Question: I am trying to create a map that to show some study sites in three states. I would like to get rid of the black border lines that go through the map. Like below:

'''
lon <- c(-89.105917,-89.377778,-86.700278,-86.677361,-87.338083,-87.340444)
lat <- c(37.358694, 37.215278,38.460528,38.448389,37.594583,37.5945)
#crop
lon1 <- c(-86.<PHONE>,-87.<PHONE>,-87.<PHONE>,-87.<PHONE>,-87.<PHONE>,-87.<PHONE>,-87.<PHONE>)
lat1 <- c(38.484581,37.<PHONE>,37.<PHONE>,38.<PHONE>,37.<PHONE>,37.<PHONE>,37.<PHONE>)
#CRP
lon2 <-c(-88.4263,-87.<PHONE>,-86.435585,-87.<PHONE>,-89.<PHONE>,-88.<PHONE>,-89.<PHONE>)
lat2 <- c(37.<PHONE>,37.<PHONE>,37.<PHONE>,37.<PHONE>,37.<PHONE>,37.<PHONE>,37.<PHONE>)
#Forest
lon3 <-c(-86.608551,-87.<PHONE>,-88.<PHONE>,-86.<PHONE>,-86.<PHONE>)
lat3 <- c(38.<PHONE>,36.<PHONE>,37.<PHONE>,38.<PHONE>,37.<PHONE>)
#Pasture
lon4 <-c(-86.<PHONE>,-86.<PHONE>,-86.<PHONE>,-87.<PHONE>,-88.<PHONE>,-86.<PHONE>,-86.<PHONE>,-86.<PHONE>)
lat4 <- c(37.<PHONE>,37.<PHONE>,37.<PHONE>,37.<PHONE>,37.<PHONE>,37.<PHONE>,38.<PHONE>,37.<PHONE>)
df <- as.data.frame(cbind(lon,lat))
df1 <- as.data.frame(cbind(lon1,lat1))
df2 <- as.data.frame(cbind(lon2,lat2))
df3 <- as.data.frame(cbind(lon3,lat3))
df4 <- as.data.frame(cbind(lon4,lat4))
pdf("/Users/tribaker/Desktop/Thesis/RaCA/RaCASites.pdf")
al1 = get_map(location = c("posey county,indiana"),
zoom = 8, maptype = 'satellite')
mdat <- map_data('state',Fill=TRUE)
ggmap(al1) +
geom_path(data=mdat,aes(x=long,y=lat, regions=c('"Kentucky","Illinois","Indiana"')),colour="black",alpha=1)+
borders("county", colour="grey60", alpha=.5)+
borders("state", colour="black", alpha=.8)+
geom_point(data = df, aes(x = lon, y = lat,colour = "Study Site", alpha = 0.8), size = 8, shape = 15) +
geom_point(data = df1, aes(x = lon1, y = lat1,colour = "Crop",fill=TRUE, alpha = 0.8), size = 8, shape = 16) +
geom_point(data = df2, aes(x = lon2, y = lat2,colour = "CRP", fill = TRUE ,alpha = 0.8), size = 8, shape = 16) +
geom_point(data = df3, aes(x = lon3, y = lat3, colour = "Forest",fill = TRUE,alpha = 0.8), size = 8, shape =16) +
geom_point(data = df4, aes(x = lon4, y = lat4,colour = "Pasture",fill = TRUE,alpha = 0.8), size = 8, shape = 16) +
guides(fill=FALSE, alpha=FALSE, size=FALSE)
geom_text(aes(label = state), data = mdat, size = 2, angle = 45)
'''
thanks in advance
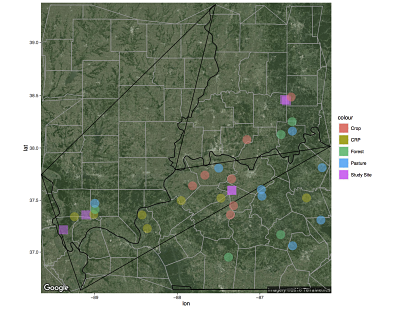
Answer: I couldn't get the 'borders' function to work correctly, but you can just do it manually...
Create an 'mdat2' dataframe with the county data and draw the borders yourself...
'''
lon <- c(-89.105917,-89.377778,-86.700278,-86.677361,-87.338083,-87.340444)
lat <- c(37.358694, 37.215278,38.460528,38.448389,37.594583,37.5945)
#crop
lon1 <- c(-86.<PHONE>,-87.<PHONE>,-87.<PHONE>,-87.<PHONE>,-87.<PHONE>,-87.<PHONE>,-87.<PHONE>)
lat1 <- c(38.484581,37.<PHONE>,37.<PHONE>,38.<PHONE>,37.<PHONE>,37.<PHONE>,37.<PHONE>)
#CRP
lon2 <-c(-88.4263,-87.<PHONE>,-86.435585,-87.<PHONE>,-89.<PHONE>,-88.<PHONE>,-89.<PHONE>)
lat2 <- c(37.<PHONE>,37.<PHONE>,37.<PHONE>,37.<PHONE>,37.<PHONE>,37.<PHONE>,37.<PHONE>)
#Forest
lon3 <-c(-86.608551,-87.<PHONE>,-88.<PHONE>,-86.<PHONE>,-86.<PHONE>)
lat3 <- c(38.<PHONE>,36.<PHONE>,37.<PHONE>,38.<PHONE>,37.<PHONE>)
#Pasture
lon4 <-c(-86.<PHONE>,-86.<PHONE>,-86.<PHONE>,-87.<PHONE>,-88.<PHONE>,-86.<PHONE>,-86.<PHONE>,-86.<PHONE>)
lat4 <- c(37.<PHONE>,37.<PHONE>,37.<PHONE>,37.<PHONE>,37.<PHONE>,37.<PHONE>,38.<PHONE>,37.<PHONE>)
df <- as.data.frame(cbind(lon,lat))
df1 <- as.data.frame(cbind(lon1,lat1))
df2 <- as.data.frame(cbind(lon2,lat2))
df3 <- as.data.frame(cbind(lon3,lat3))
df4 <- as.data.frame(cbind(lon4,lat4))
al1 = get_map(location = c("posey county,indiana"),
zoom = 8, maptype = 'satellite')
mdat <- map_data('state', regions=c("Kentucky","Illinois","Indiana"))
mdat2 <- map_data('county', regions=c("Kentucky","Illinois","Indiana"))
ggmap(al1) +
geom_path(data=mdat2,aes(x=long,y=lat,group=group), colour="grey60", alpha=.5)+
geom_path(data=mdat,aes(x=long,y=lat,group=group), colour="black", alpha=.8)+
geom_point(data = df, aes(x = lon, y = lat,colour = "Study Site", alpha = 0.8), size = 8, shape = 15) +
geom_point(data = df1, aes(x = lon1, y = lat1,colour = "Crop",fill=TRUE, alpha = 0.8), size = 8, shape = 16) +
geom_point(data = df2, aes(x = lon2, y = lat2,colour = "CRP", fill = TRUE ,alpha = 0.8), size = 8, shape = 16) +
geom_point(data = df3, aes(x = lon3, y = lat3, colour = "Forest",fill = TRUE,alpha = 0.8), size = 8, shape =16) +
geom_point(data = df4, aes(x = lon4, y = lat4,colour = "Pasture",fill = TRUE,alpha = 0.8), size = 8, shape = 16) +
guides(fill=FALSE, alpha=FALSE, size=FALSE)
geom_text(aes(label = state), data = mdat, size = 2, angle = 45)
'''
<URL>